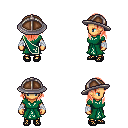
a pixel art fantasy rpg character, female body template, human, tanned skin, sash dress, gold greaves, red long hairstyle, chain helm, white cloth bandages, ghillies, four views (front, back, left, right), 2x2 character sprite sheet, small pixel art, hard edges, no anti-aliasing